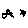
Label: star